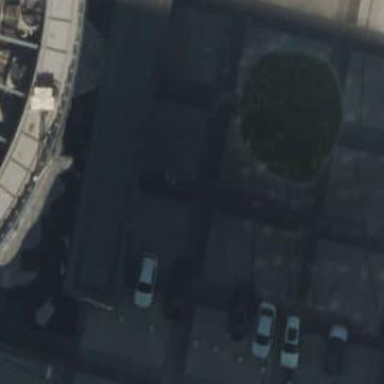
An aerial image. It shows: Street side parking area.